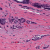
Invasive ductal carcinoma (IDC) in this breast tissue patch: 0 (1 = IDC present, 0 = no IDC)